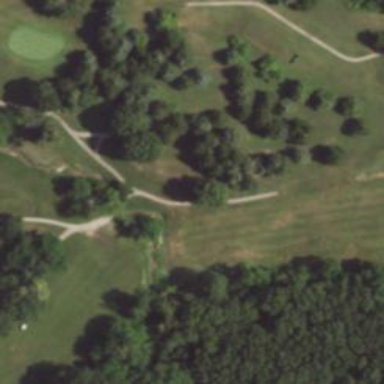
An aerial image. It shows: View of golf hole.